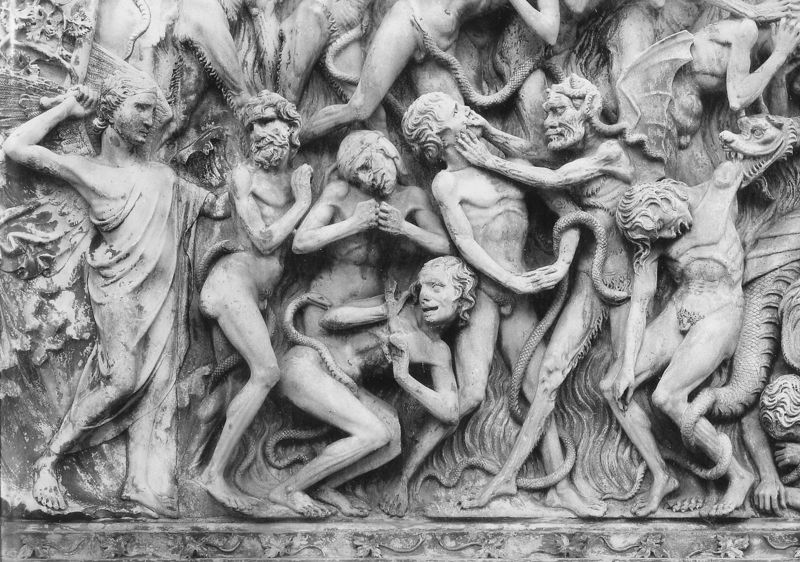
Titel: Orvieto, Dom, Fassadenschmuck
Künstler: Lorenzo Maitani
Standort: Orvieto, Dom (EU - I - Umbrien)
Schlagwörter: flügel, kampf, mann, nackt, menschen, frau, tier, bart, stein, engel, relief, detail, maske, flammen, schwarzweiss, streit, schlange, fries, skulpturen, hölle, teufel, maul, versuchung, schlangen, macht, satan, drache, fratze, monster, gargoyle